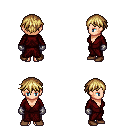
a pixel art fantasy rpg character, female body template, human, light skin, red robe, metal pants, blonde short bangs hairstyle, metal gloves, brown shoes, four views (front, back, left, right), 2x2 character sprite sheet, small pixel art, hard edges, no anti-aliasing